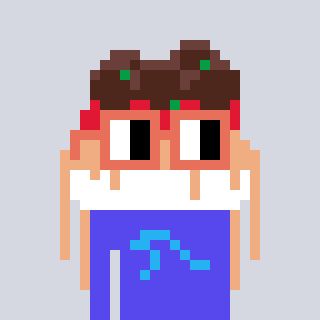
a pixel art character with square orange glasses, a spaghetti-shaped head and a computerblue-colored body on a cool background